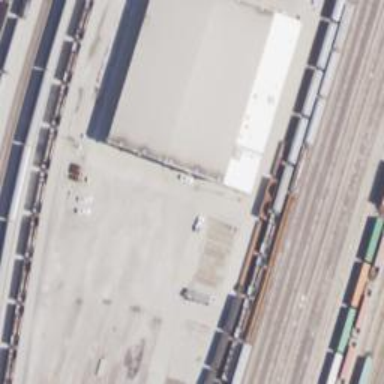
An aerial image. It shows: Covered railway yard with rail tracks.